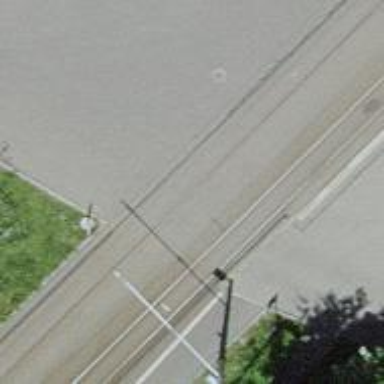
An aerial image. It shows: Tram level crossing on the railway.